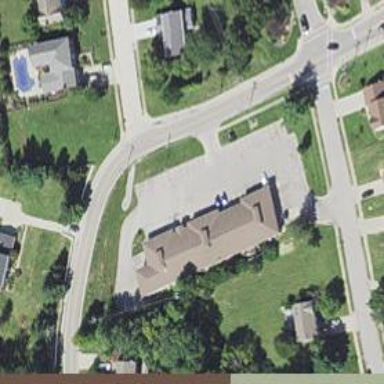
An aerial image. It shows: Convenience shop.